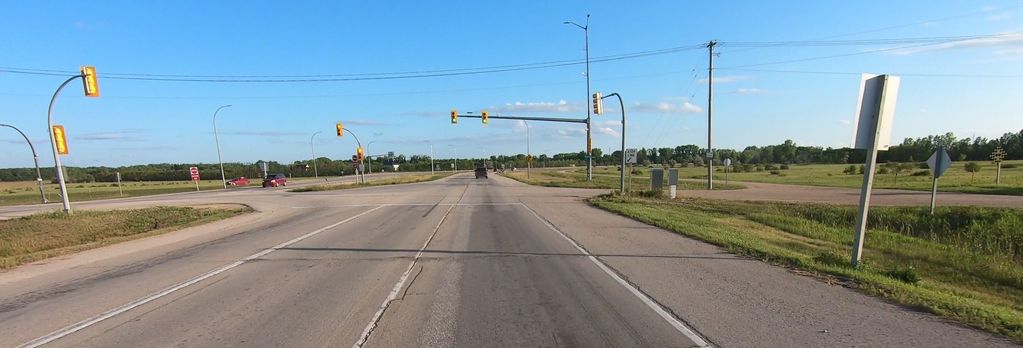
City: winnipeg